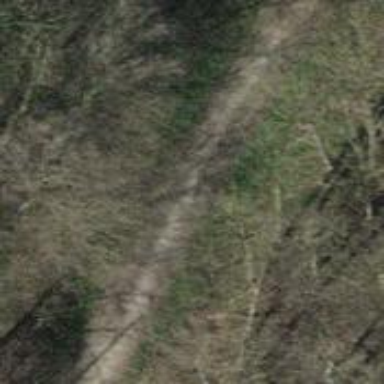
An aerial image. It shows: Track with pebblestone surface graded as grade3.